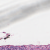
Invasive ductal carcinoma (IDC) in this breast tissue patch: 1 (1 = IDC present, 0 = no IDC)